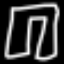
Label: pants